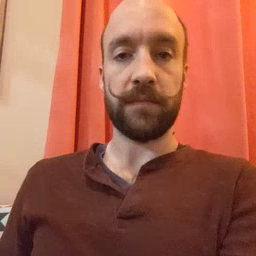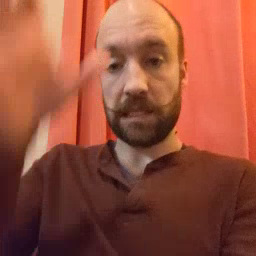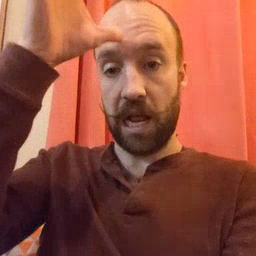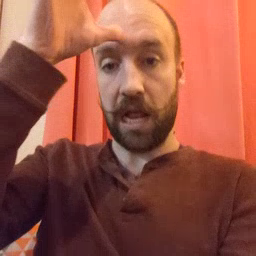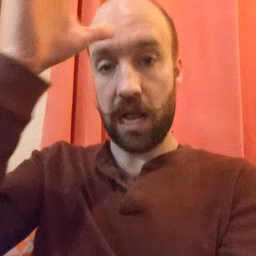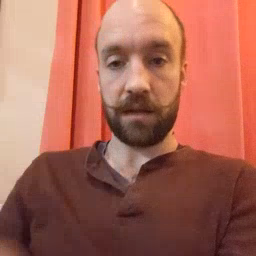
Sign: dad